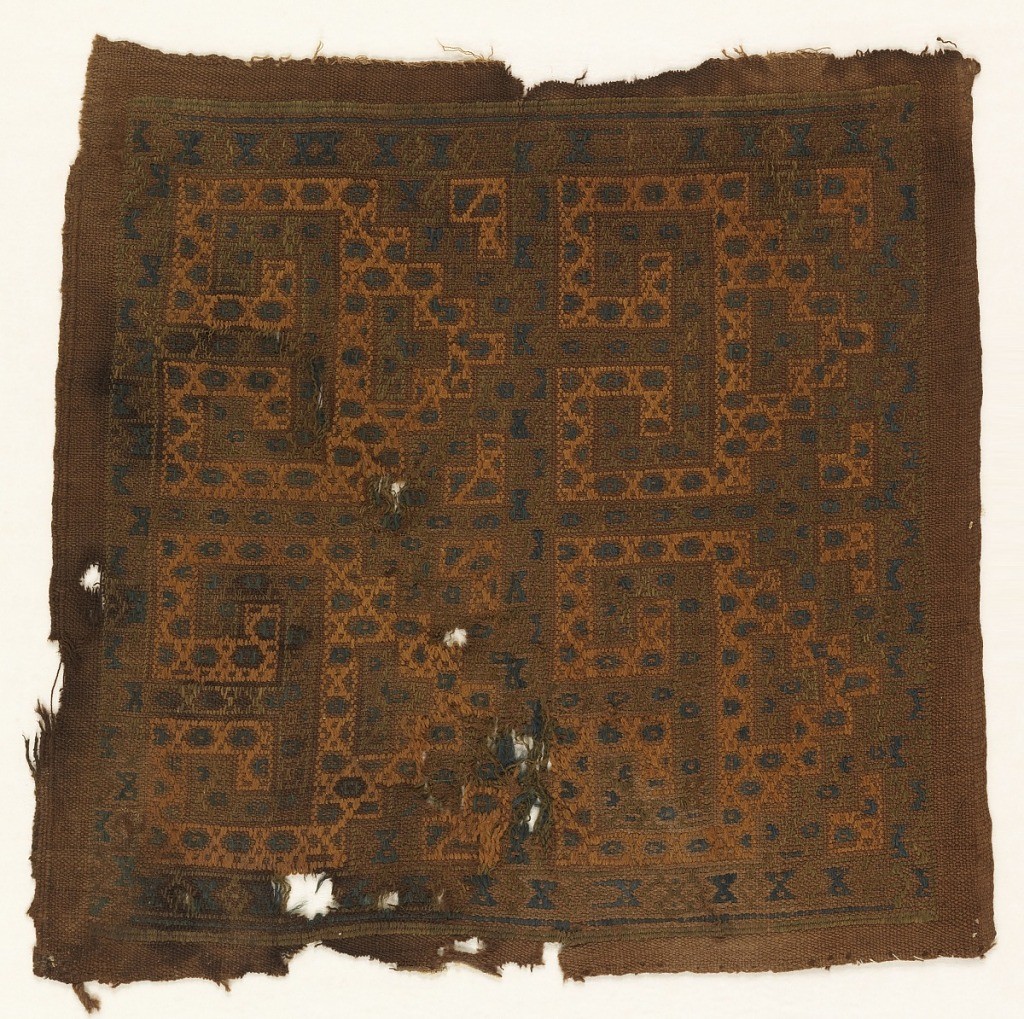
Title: Textile
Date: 1200–1500
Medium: cotton, wool Technique: discontinuous supplementary weft in plain weave foundation; plain weave patterned by brocaded supplementary weft floats. Note: this fabric has four selveges
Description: A square fabric with a pattern which can be divided into four equal parts. Each part has an architectural-like geometric motif in orange, yellow-green, and blue. The background (foundation fabric) is brown cotton.